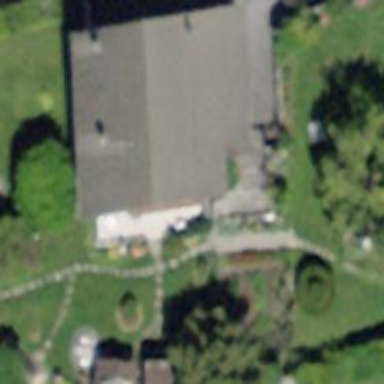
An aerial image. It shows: Gabled roofed house.